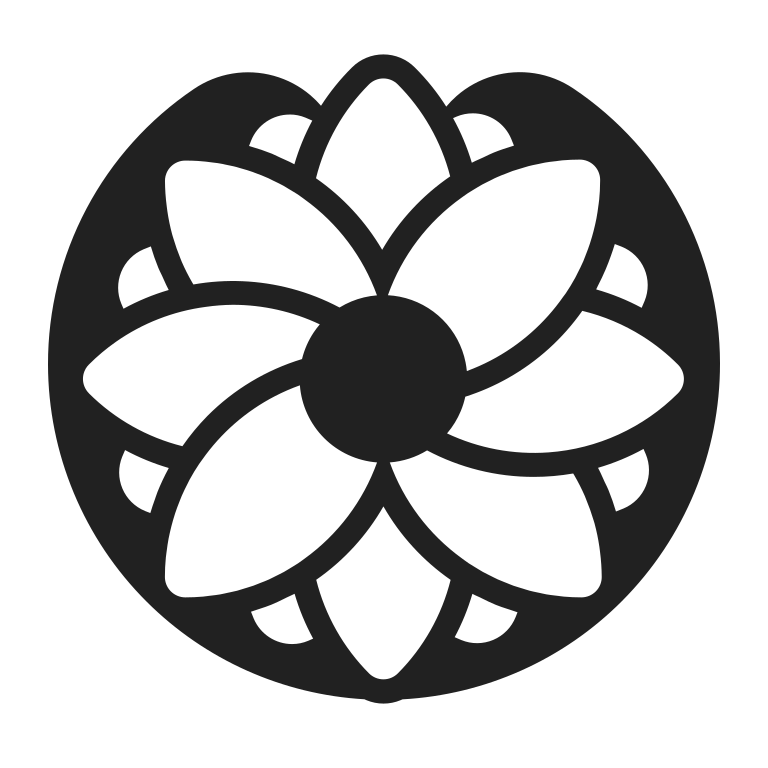
lotus high contrast